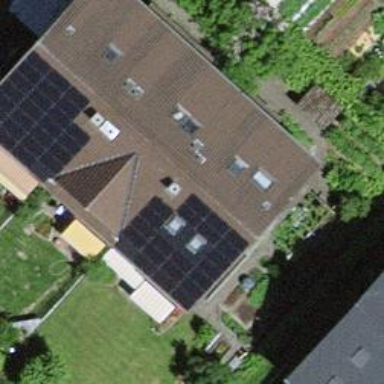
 consisting of solar photovoltaic panels."